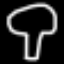
Label: mushroom